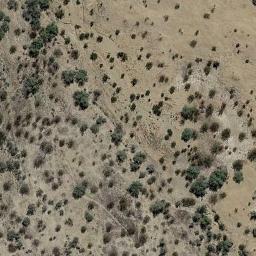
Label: chaparral